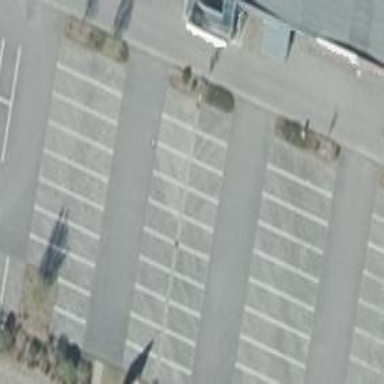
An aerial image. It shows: Parking area with surface.